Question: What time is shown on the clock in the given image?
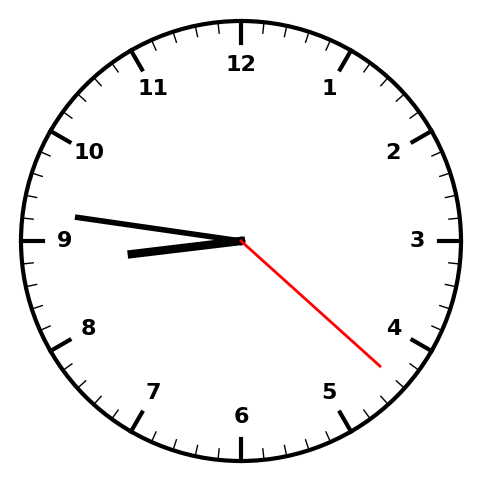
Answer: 08:46:22